Field crop: tomato
Growth stage: 1
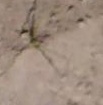
Species: cyperus